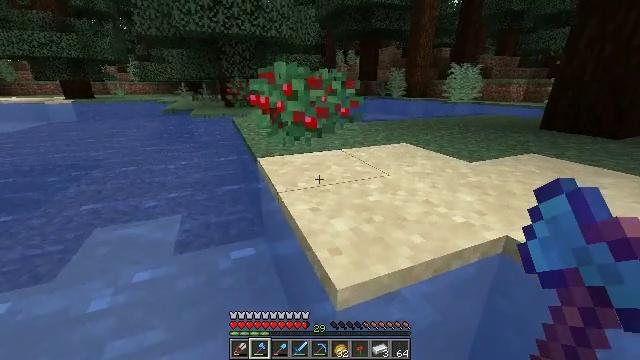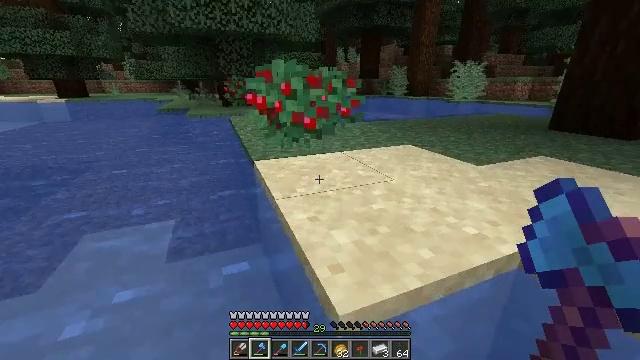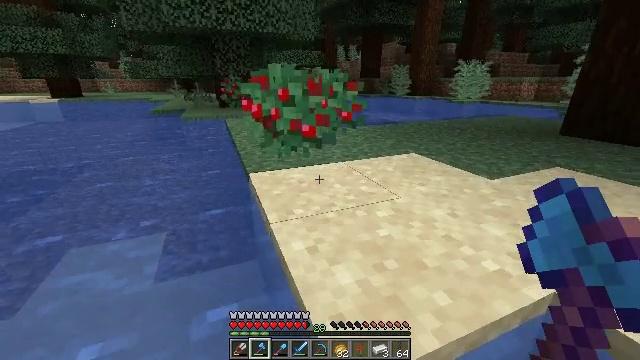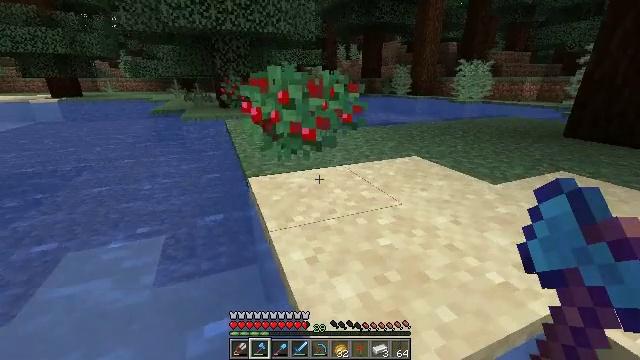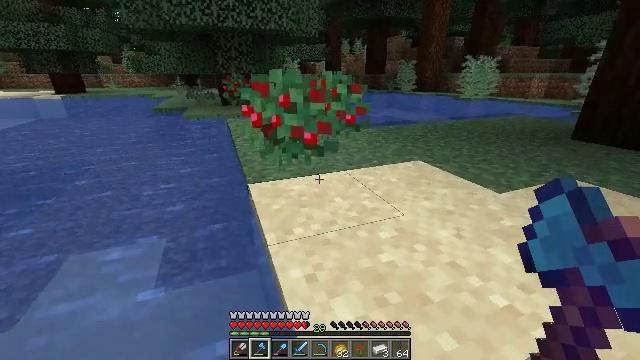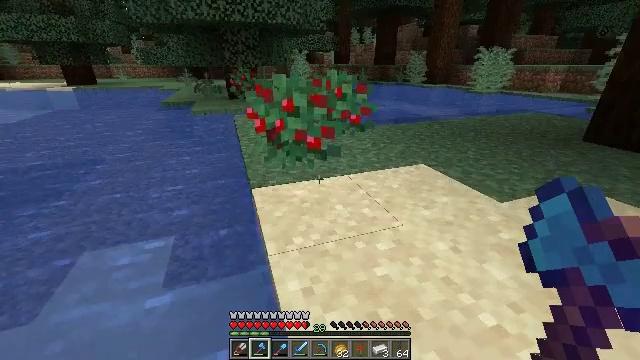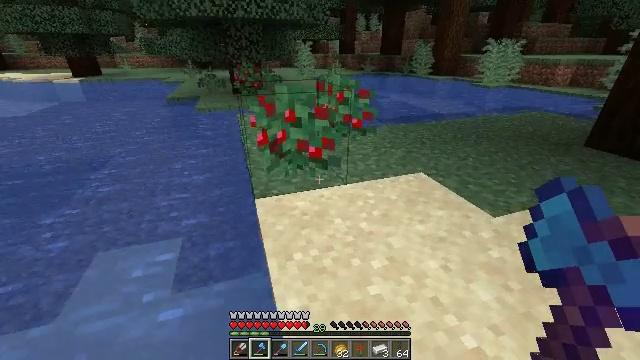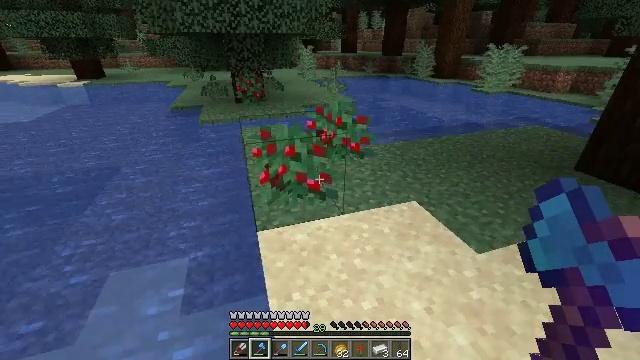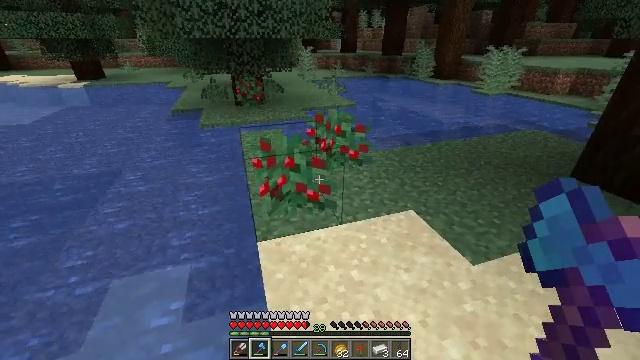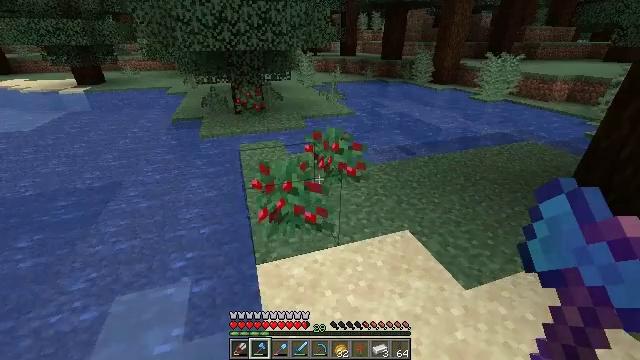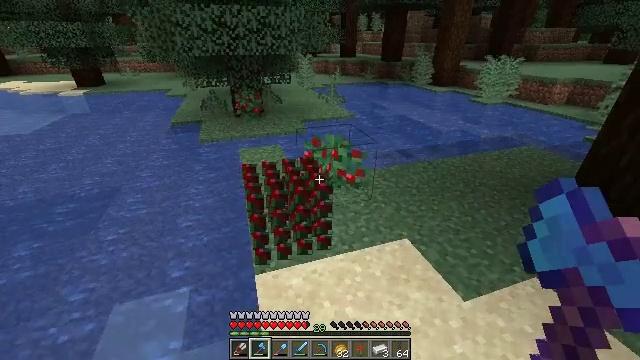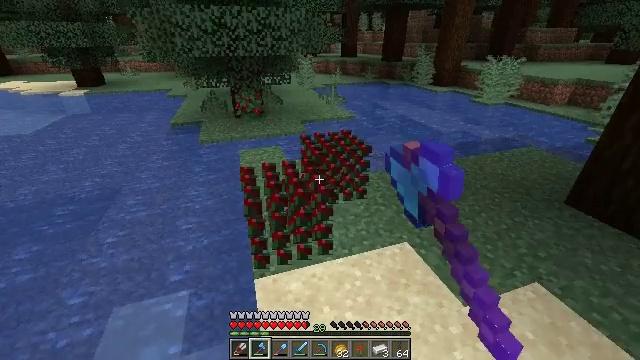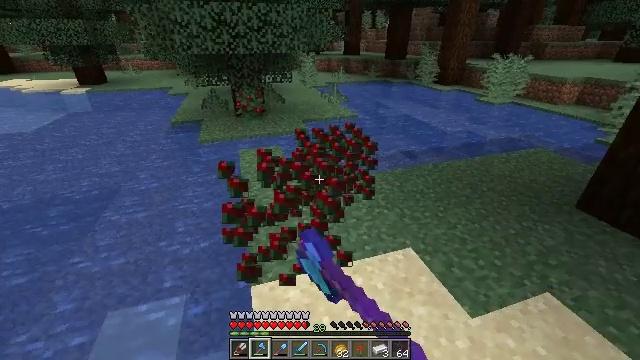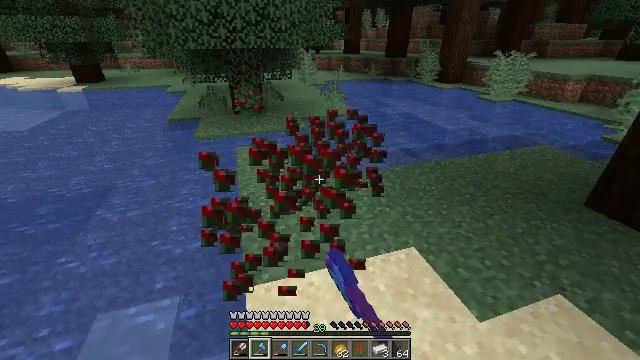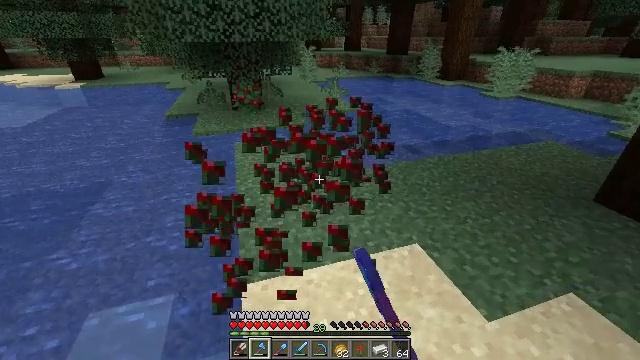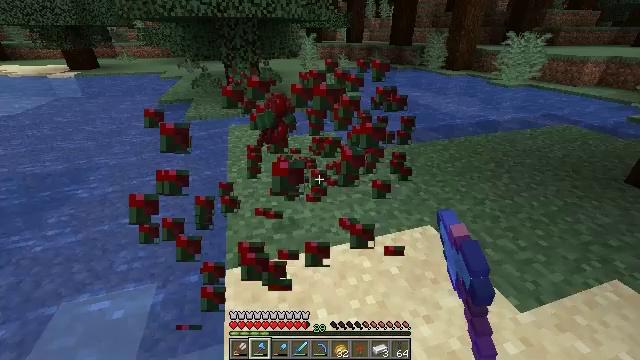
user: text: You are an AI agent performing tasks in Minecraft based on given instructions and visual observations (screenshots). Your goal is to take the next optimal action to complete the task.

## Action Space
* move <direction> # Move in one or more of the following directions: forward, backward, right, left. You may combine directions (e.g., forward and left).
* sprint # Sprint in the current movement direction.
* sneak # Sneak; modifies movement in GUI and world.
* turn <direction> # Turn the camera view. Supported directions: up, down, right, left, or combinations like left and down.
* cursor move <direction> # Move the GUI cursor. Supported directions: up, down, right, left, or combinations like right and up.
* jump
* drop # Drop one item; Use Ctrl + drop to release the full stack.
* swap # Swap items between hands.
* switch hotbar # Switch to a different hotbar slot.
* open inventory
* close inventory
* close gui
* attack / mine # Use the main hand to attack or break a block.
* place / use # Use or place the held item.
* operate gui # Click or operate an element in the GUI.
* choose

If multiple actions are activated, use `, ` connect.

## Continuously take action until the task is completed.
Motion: motion action
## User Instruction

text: Clear the sweet berry bush to collect the sweet berries.
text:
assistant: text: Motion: move forward, sprint, jump
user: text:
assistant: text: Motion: move forward, jump
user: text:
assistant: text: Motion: move forward, jump
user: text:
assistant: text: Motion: move forward, sprint, turn down, jump
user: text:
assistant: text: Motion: move forward, sprint, turn left and down, jump
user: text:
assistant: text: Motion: move forward, sprint, turn left and down, jump
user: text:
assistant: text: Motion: move forward, turn down, jump
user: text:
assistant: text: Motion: move forward, jump
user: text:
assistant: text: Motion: move forward, jump
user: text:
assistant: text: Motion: move forward, attack / mine, jump
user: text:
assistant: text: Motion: move forward, attack / mine, jump
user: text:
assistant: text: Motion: move forward, attack / mine, jump
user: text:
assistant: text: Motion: move forward, jump
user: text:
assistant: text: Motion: move forward, jump
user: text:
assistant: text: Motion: move forward, jump
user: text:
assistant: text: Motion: move forward, turn down, jump
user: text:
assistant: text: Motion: move forward, turn right, jump
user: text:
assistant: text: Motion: move forward, jump
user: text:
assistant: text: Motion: move forward, attack / mine, jump
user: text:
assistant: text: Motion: move forward, attack / mine
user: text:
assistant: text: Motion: no_op
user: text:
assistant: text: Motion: turn left
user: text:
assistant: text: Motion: turn left
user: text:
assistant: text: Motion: turn left
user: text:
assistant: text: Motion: turn left
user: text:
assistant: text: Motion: no_op
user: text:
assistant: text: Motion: move forward
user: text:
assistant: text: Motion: move forward, turn left
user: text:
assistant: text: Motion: move forward, turn left and up
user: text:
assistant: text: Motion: move forward, turn left and up